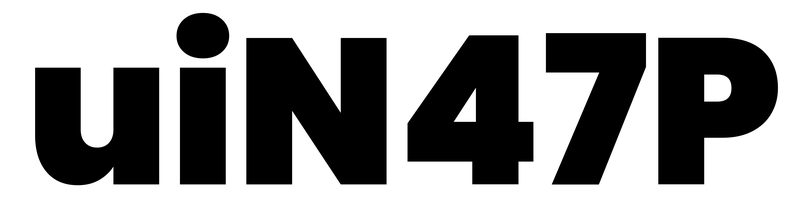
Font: Poppins-Black